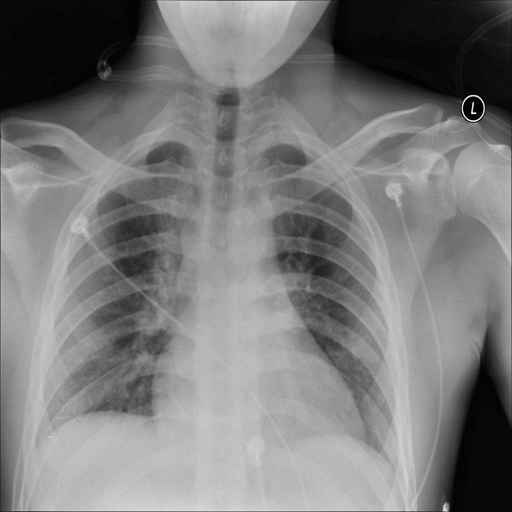
Finding: NORMAL